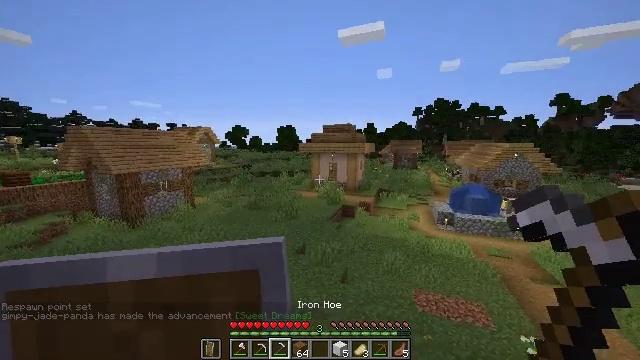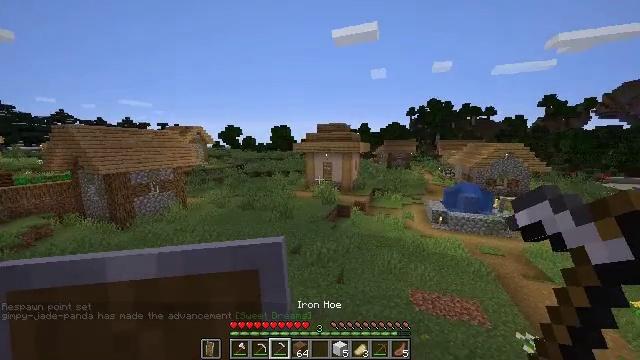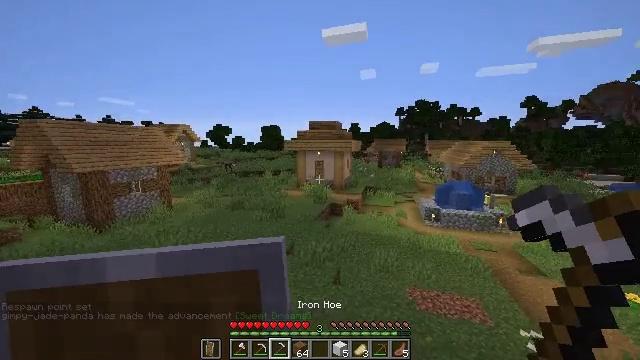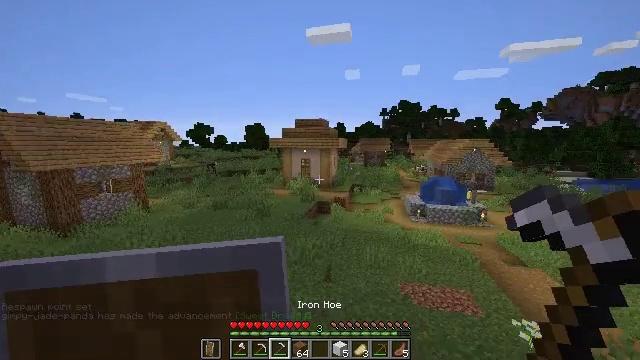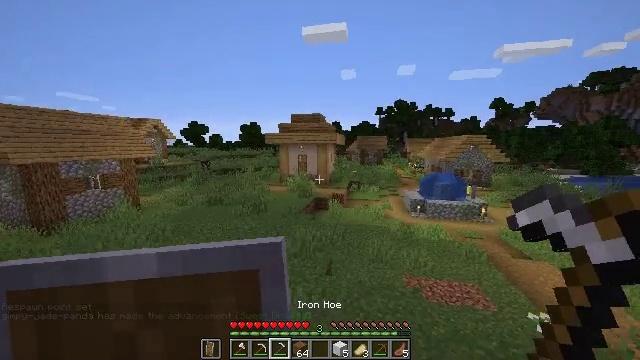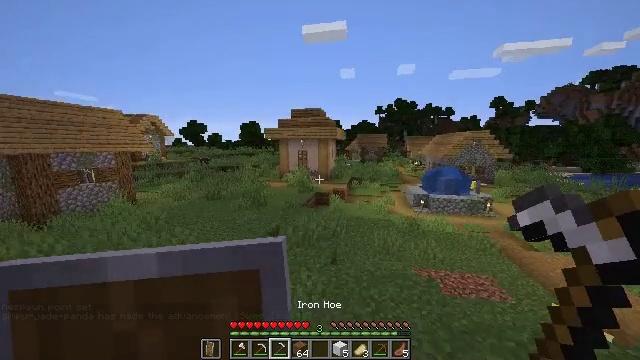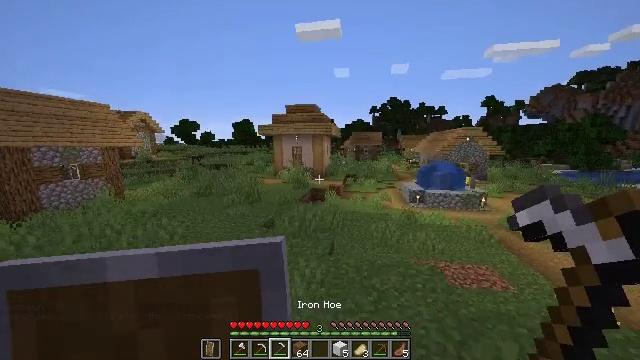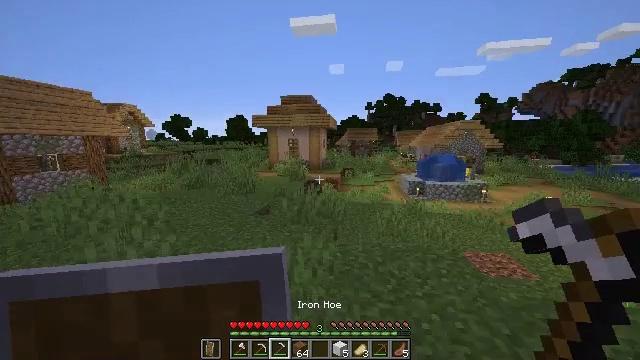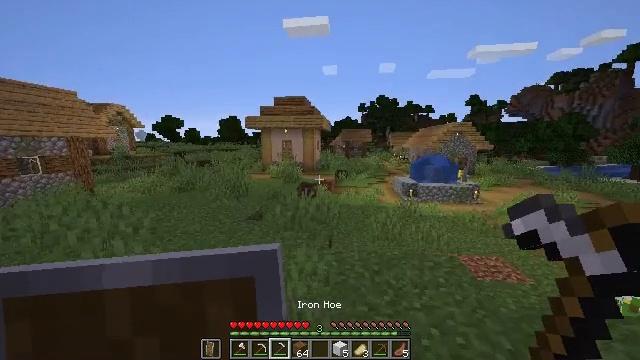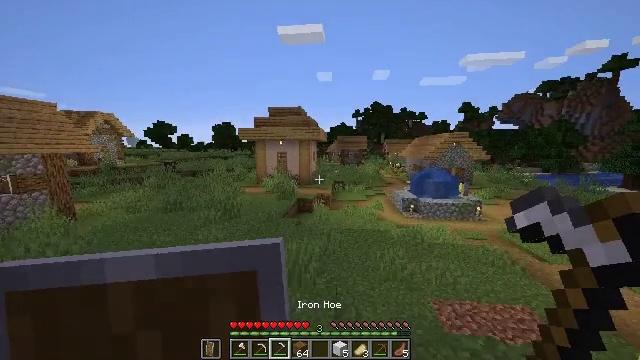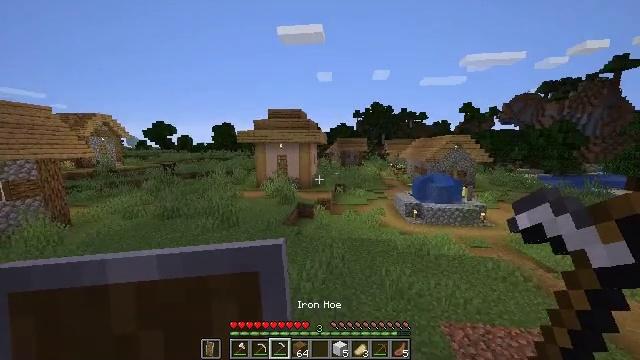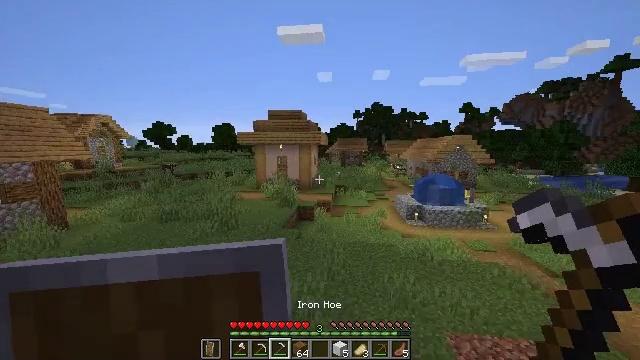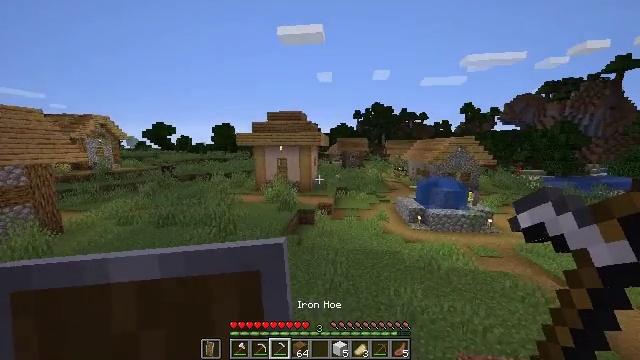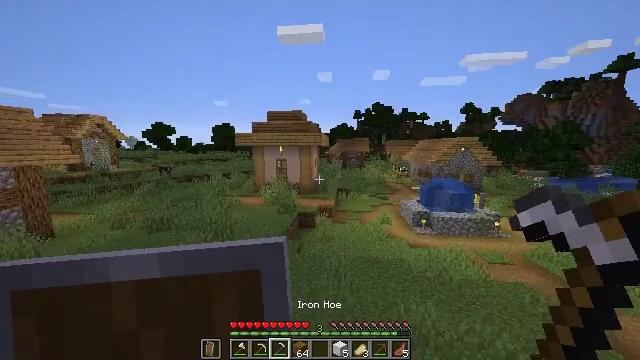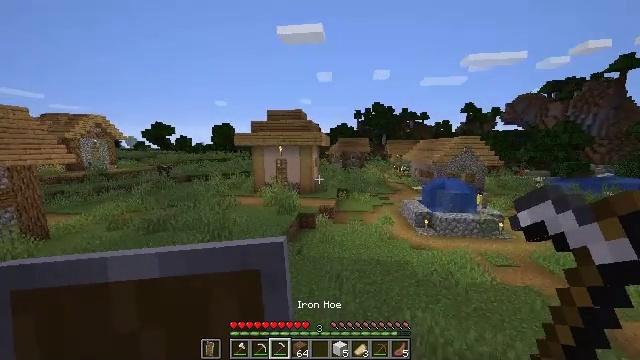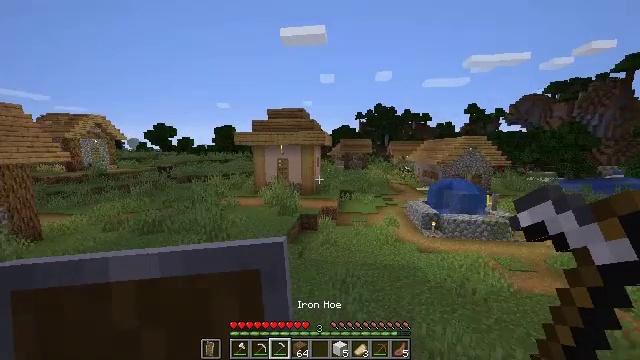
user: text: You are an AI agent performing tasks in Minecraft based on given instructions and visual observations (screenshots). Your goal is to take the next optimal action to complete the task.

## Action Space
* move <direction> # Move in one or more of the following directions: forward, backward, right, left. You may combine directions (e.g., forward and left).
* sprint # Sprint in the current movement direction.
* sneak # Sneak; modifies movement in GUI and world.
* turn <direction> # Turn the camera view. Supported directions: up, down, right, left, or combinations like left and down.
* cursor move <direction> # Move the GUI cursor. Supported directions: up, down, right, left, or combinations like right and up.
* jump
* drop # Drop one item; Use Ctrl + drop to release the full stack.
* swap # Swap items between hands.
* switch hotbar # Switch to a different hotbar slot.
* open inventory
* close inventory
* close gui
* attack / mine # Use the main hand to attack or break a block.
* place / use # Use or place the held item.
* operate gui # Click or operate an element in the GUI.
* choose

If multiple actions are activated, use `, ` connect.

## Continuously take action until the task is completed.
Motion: motion action
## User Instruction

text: Collect the composter for reuse.
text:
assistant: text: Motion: move forward, sprint, turn right, jump
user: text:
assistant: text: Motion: move forward, sprint, turn right, jump
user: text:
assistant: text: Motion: move forward, sprint, turn right, jump
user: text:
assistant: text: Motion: move forward, sprint, turn right, jump
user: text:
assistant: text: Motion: move forward, sprint, jump
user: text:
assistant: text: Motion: move forward, sprint, turn right, jump
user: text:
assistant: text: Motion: move forward, sprint, turn right, jump
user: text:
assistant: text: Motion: move forward, sprint, turn right, jump
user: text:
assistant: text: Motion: move forward, sprint, turn right and up, jump
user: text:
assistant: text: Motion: move forward, sprint, jump
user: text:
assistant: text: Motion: move forward, sprint, jump
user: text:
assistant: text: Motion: move forward, sprint, jump
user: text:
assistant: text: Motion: move forward, sprint, jump
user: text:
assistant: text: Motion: move forward, sprint, jump
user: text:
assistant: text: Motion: move forward, sprint, jump
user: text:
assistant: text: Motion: move forward, sprint, jump
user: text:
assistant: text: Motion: move forward, sprint, jump
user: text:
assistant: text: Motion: move forward, sprint, jump
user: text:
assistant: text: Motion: move forward, sprint, jump
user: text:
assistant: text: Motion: move forward, sprint, jump
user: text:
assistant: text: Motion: move forward, sprint, turn left, jump
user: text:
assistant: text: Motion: move forward, sprint, turn left and down, jump
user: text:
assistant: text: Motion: move forward, sprint, turn left, jump
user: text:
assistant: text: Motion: move forward, sprint, turn left, jump
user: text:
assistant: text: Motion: move forward, sprint, jump
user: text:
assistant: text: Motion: move forward, sprint, jump
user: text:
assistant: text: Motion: move forward, sprint, jump
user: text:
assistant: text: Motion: move forward, sprint, jump
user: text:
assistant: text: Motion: move forward, sprint, jump
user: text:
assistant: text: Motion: move forward, sprint, jump